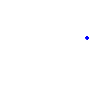
Particle: kaon